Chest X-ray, AP view. Patient: 9 years old, sex M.
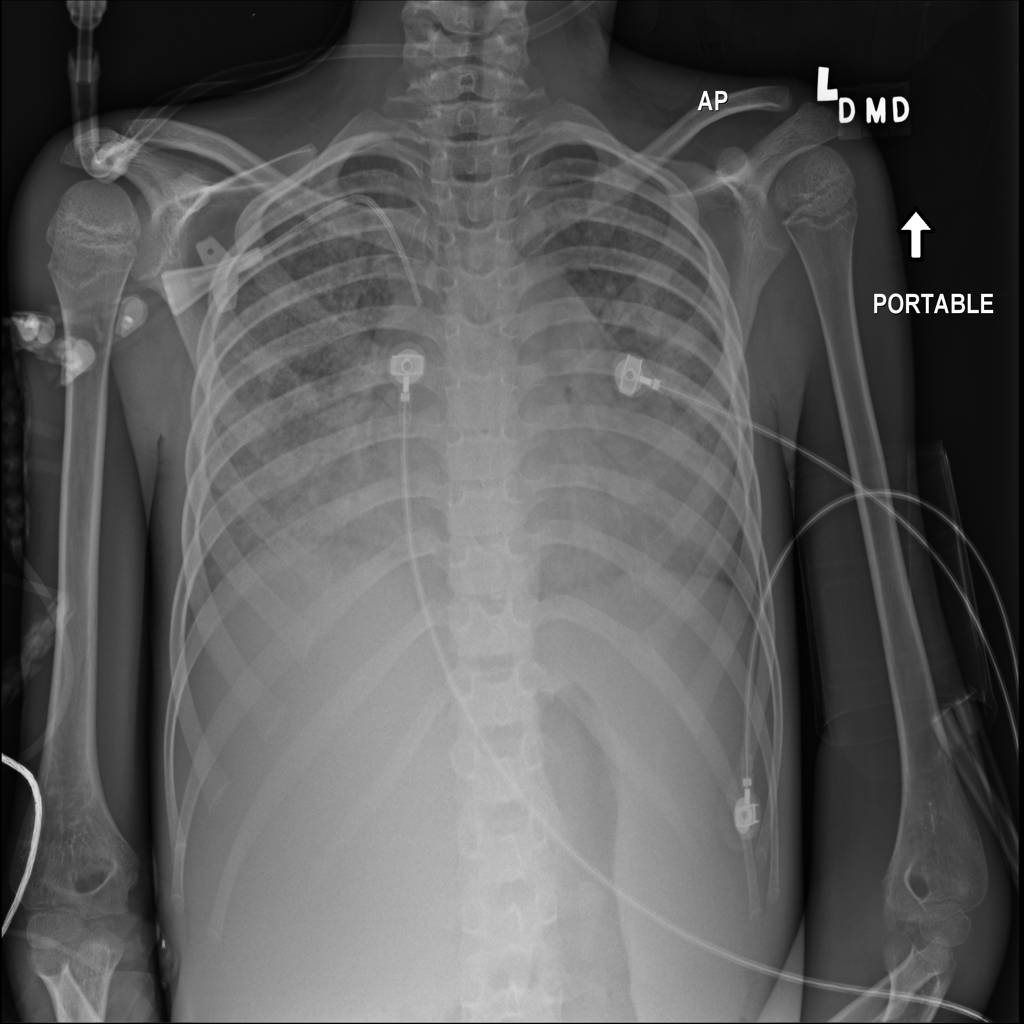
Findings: No Finding